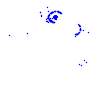
Particle: kaon